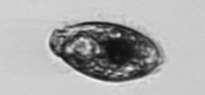
Label: Pleuronema